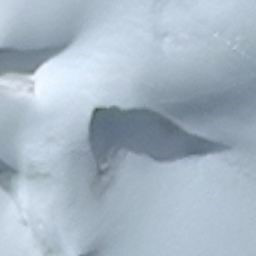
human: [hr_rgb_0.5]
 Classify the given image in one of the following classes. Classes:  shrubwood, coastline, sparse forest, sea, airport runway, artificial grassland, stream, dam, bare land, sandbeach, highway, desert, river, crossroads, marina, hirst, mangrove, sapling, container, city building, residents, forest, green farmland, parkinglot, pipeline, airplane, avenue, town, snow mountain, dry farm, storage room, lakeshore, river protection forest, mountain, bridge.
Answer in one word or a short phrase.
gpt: snow mountain